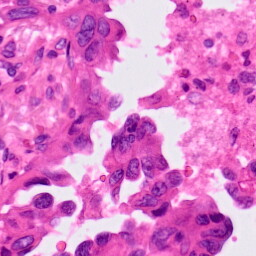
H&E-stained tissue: Lung